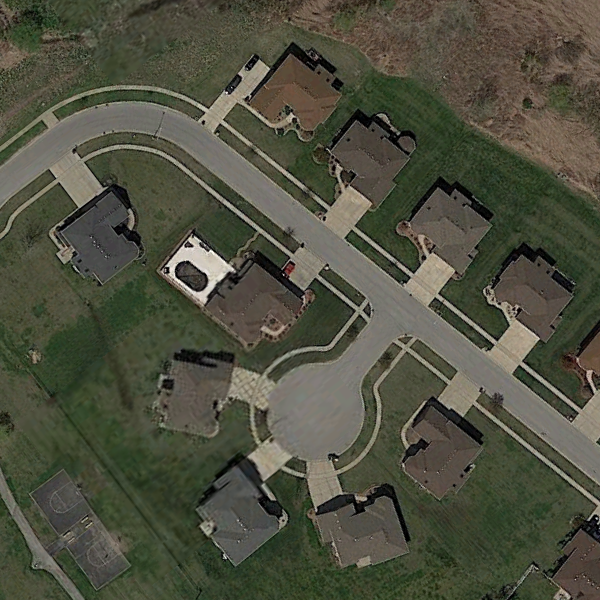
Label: MediumResidential